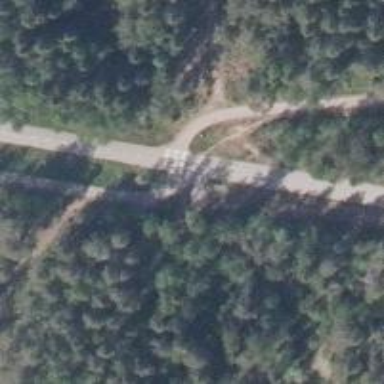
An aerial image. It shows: Crossing on the road.